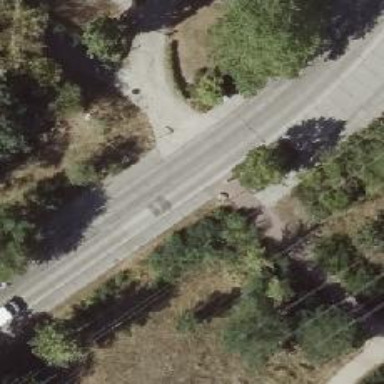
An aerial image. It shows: Service road with concrete surface.